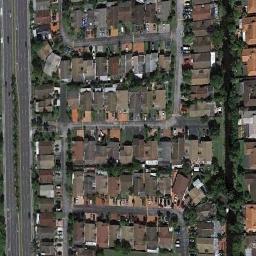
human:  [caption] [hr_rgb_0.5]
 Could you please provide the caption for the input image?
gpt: The dense residential is next to the road and some trees .

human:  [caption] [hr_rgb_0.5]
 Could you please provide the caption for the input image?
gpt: The residential area is very green .

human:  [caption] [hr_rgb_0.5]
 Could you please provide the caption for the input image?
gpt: There are many roads in densely populated areas and densely arranged houses and trees of different sizes and shapes .

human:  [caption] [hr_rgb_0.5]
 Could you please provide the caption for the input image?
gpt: A dense residential area with lots of trees and houses of the same style is next to the road .

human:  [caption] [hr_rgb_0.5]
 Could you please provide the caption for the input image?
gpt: There are many brown buildings on dense residential area .